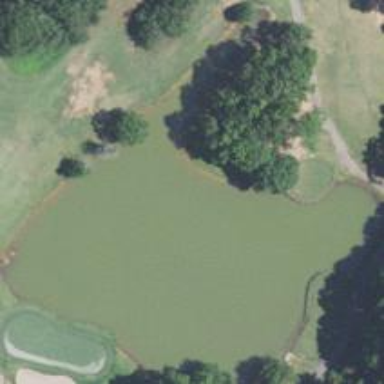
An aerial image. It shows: Picturesque scene of golf course with lateral water hazard.